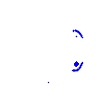
Particle: pion